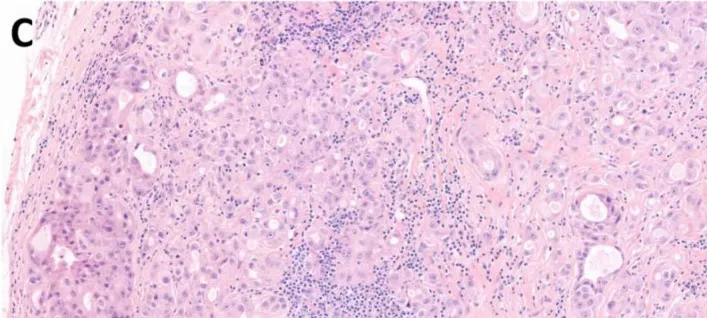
Photomicrographs of case report 1: cervical lymph node containing an SDC metastasis. H&E stain 21X.
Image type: pathology (h&e)